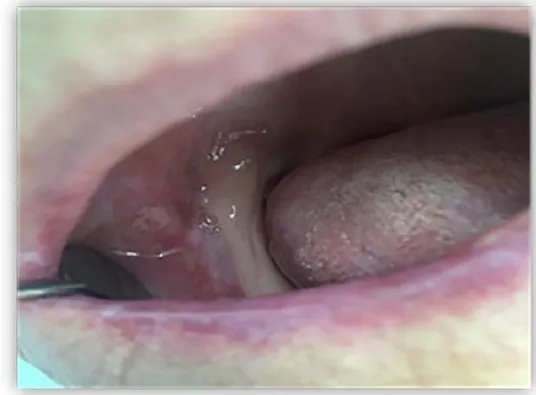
Erosive lichen planus in the retro molar right buccal mucosa.
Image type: pathology (fish)